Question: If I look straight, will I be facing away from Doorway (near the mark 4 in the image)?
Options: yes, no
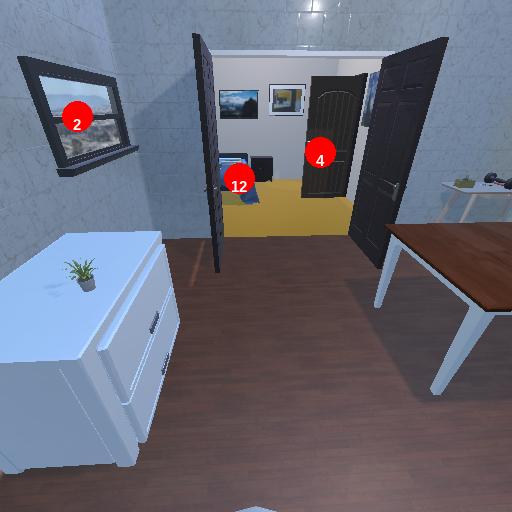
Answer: yes